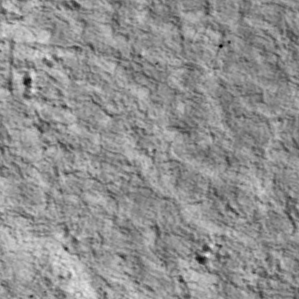
Label: non_frost